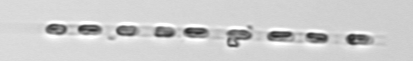
Label: Skeletonema